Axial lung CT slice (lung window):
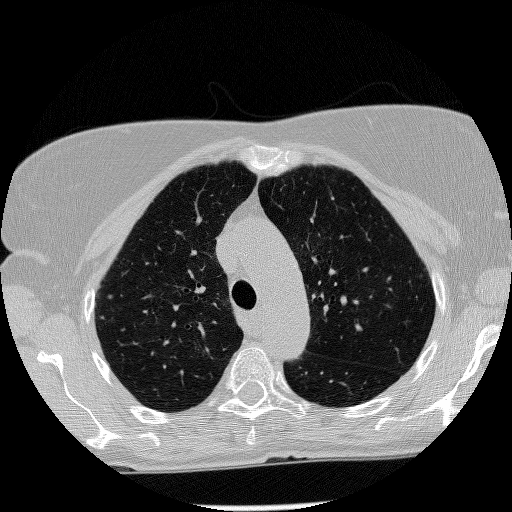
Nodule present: no